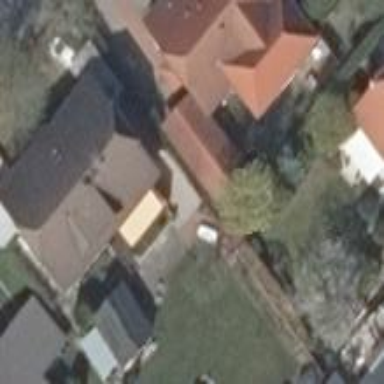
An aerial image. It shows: Detached building with half-hipped roof shape.